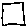
Label: square